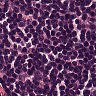
Metastatic tissue present: no